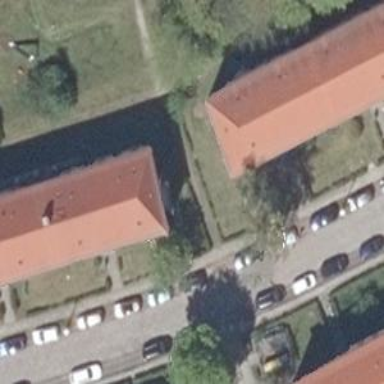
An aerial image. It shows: Building with red roof.